Field crop: maize
Growth stage: 2
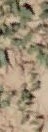
Species: convolvulus